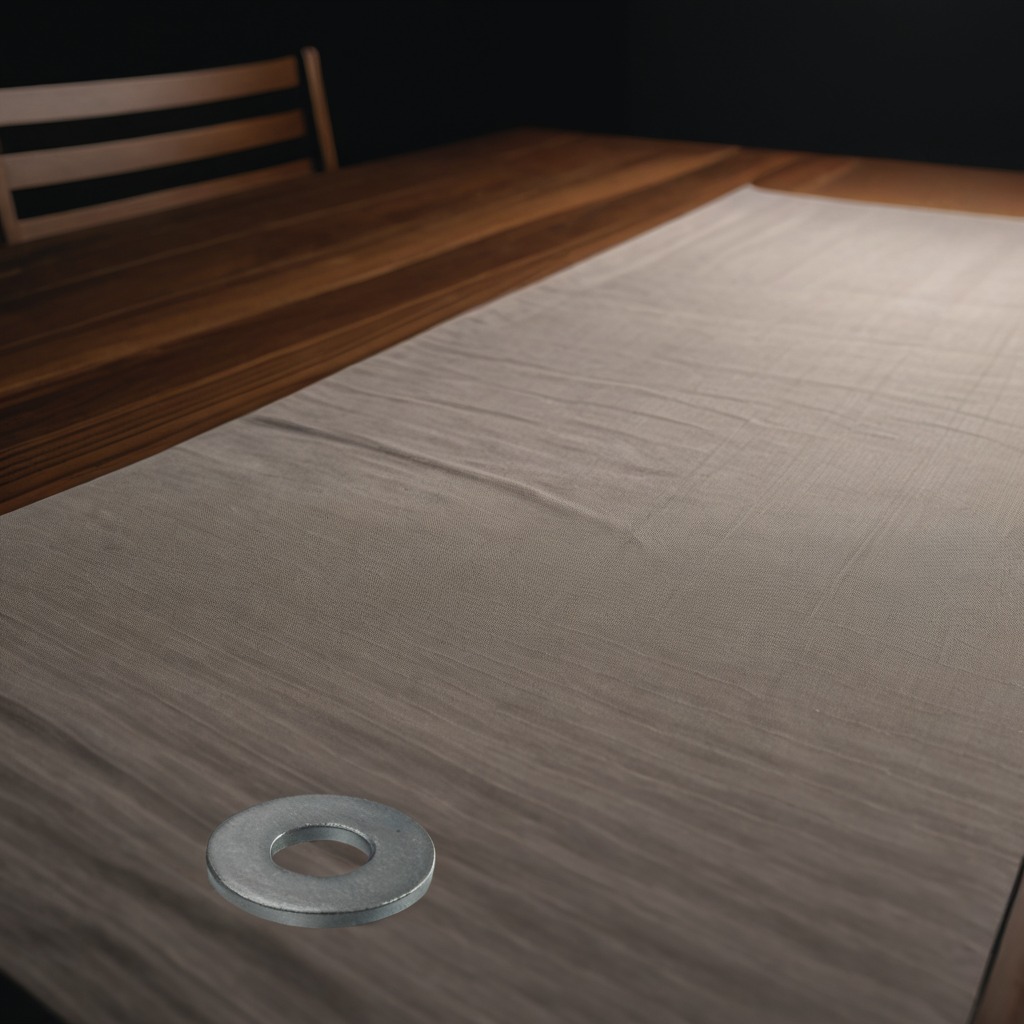
A flat metal washer is lying on a wooden table inside a workshop at night.